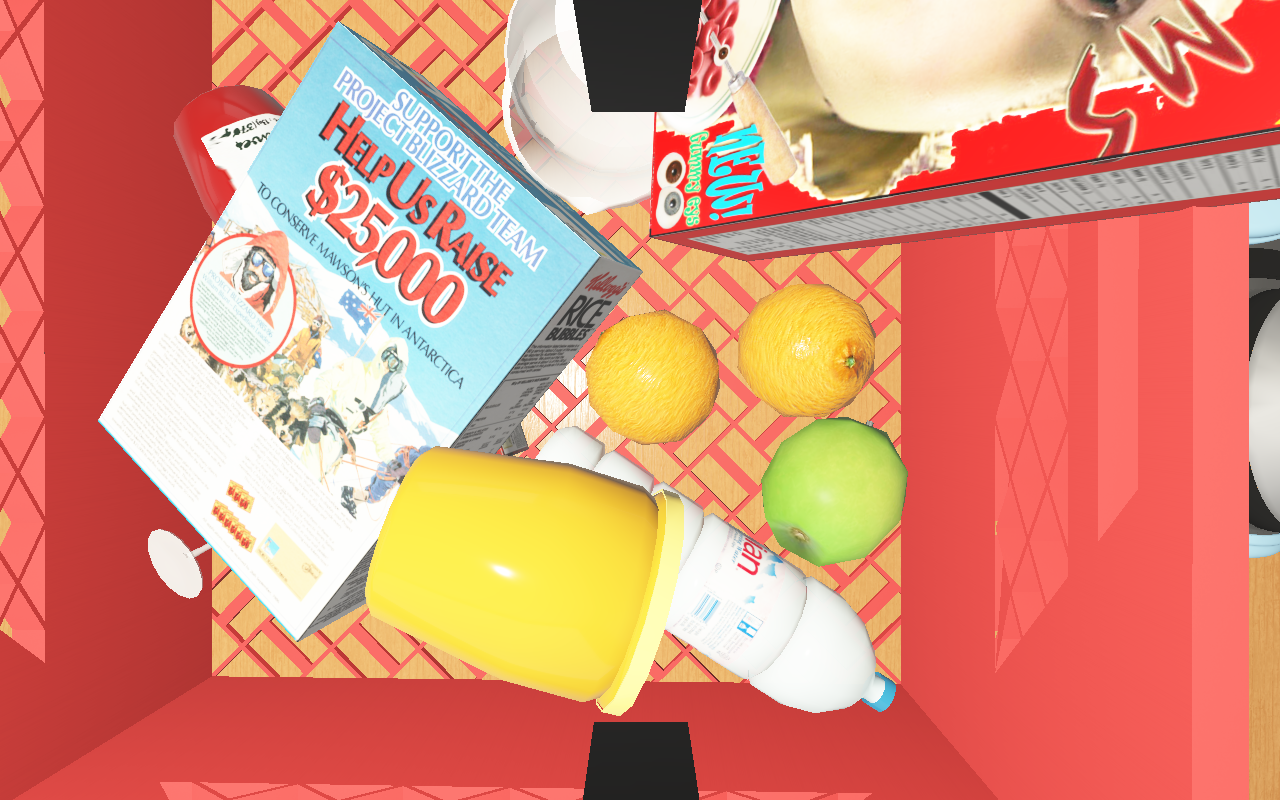
Objects in the scene:
carafe
water bottle
apple
apple
orange
wineglass
cereal box
biscuit box